Question: Well, I have this a similar question to <URL>.
Now I get this problem in VS Code despites I have my session instantiation on my server.
### The problem

### The instantiation
'''
// Middlewares
app.use(bodyParser.urlencoded({ extended: false }));
app.use(logger(process.env.NODE_ENV === 'development' ? 'dev' : 'combined'));
app.use(express.json());
app.use(session({
secret: process.env.NODE_ENV === 'development' ? process.env.SESSION_SECRET : 'secret',
resave: false,
saveUninitialized: true
}));
app.use(passport.initialize());
app.use(passport.session());
'''
No errors above. Therefore... the app in fact works... but I get this "error color" on my VSC file that would be great to avoid. Any suggestions?
Just in case, I will include the whole router file:
'''
// POST - Crear usuario
router.post('/', async (req: Request, res: Response) => {
const resultado: IResultado = {
data: null,
ok: false
};
const messages: Array<object> = [];
const datos: IUsuario = req.body;
// Validacion de campos
if (!validator.isEmail(datos.email)) {
messages.push({ email: 'El correo electronico es invalido'});
}
if (validator.isLength(datos.password, { max: 5})) {
messages.push({ password: 'La contrasena debe tener como minimo seis caracteres' });
}
if (!validator.isMobilePhone(datos.telefono, ['es-UY'])) {
messages.push({ telefono: 'El numero de telefono es invalido' });
}
if (!empty(messages)) {
resultado.message = 'No se pudo crear el usuario';
resultado.messages = messages;
return res.json(resultado);
}
datos.password = await bcrypt.hash(datos.password, 10);
datos.fechaCreacion = Date.now();
datos.fechaActualizacion = Date.now();
if (req.user && req.user) {
datos.propietario = req.user.email;
}
const ref: any = db.collection('usuarios').doc(datos.email);
const doc = await ref.get();
if (doc.exists) {
// Usuario ya existe
resultado.message = 'El correo electronico ya esta en uso';
return res.json(resultado);
}
try {
await ref.set(datos);
delete datos.password;
resultado.message = 'Usuario creado correctamente';
resultado.data = datos;
resultado.ok = true;
return res.json(resultado);
} catch(error) {
resultado.message = 'No se pudo crear el usuario';
resultado.error = error;
console.log(error);
return res.status(500).json(resultado);
}
});
'''
### The User interface (@types/passport module)
'''
// tslint:disable-next-line:no-empty-interface
interface AuthInfo {}
// tslint:disable-next-line:no-empty-interface
interface User {}
interface Request {
authInfo?: AuthInfo;
user?: User;
...
'''
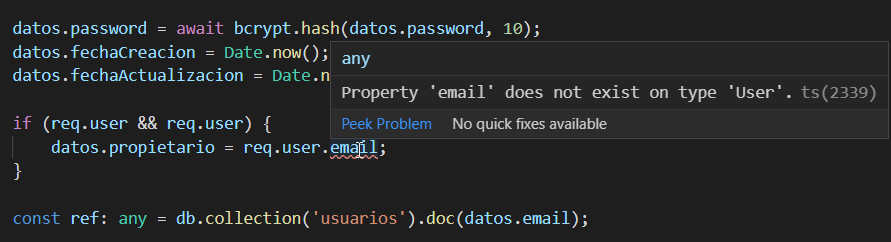
Answer: You need to extend the 'Express.User' type:
'''
declare global {
namespace Express {
interface User {
email: string;
}
}
}
'''